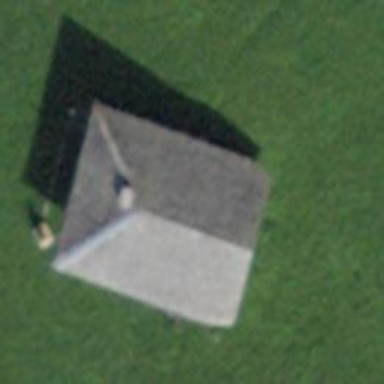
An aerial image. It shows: Cabin is depicted in the image.